Field crop: tomato
Growth stage: 1
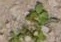
Species: portulaca